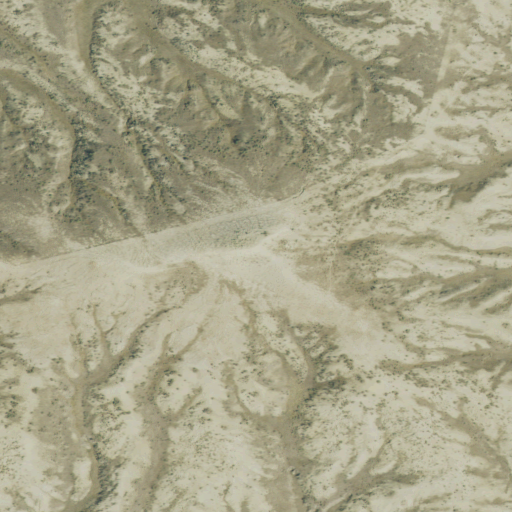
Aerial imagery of mountain in Montana named Wolf Point containing grassland and shrub